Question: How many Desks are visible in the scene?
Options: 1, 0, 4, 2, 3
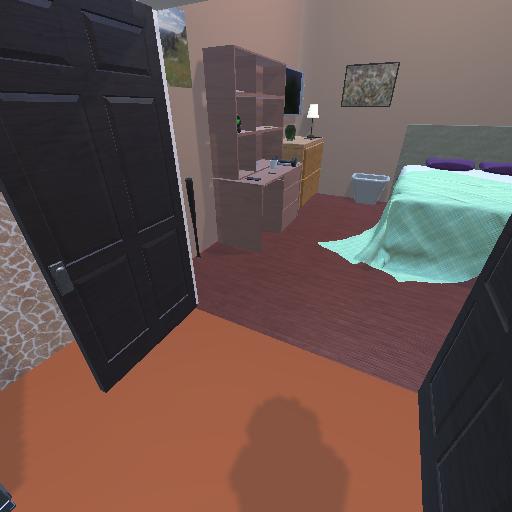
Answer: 1